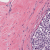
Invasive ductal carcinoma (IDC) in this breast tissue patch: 0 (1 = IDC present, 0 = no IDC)